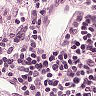
Metastatic tissue present: no